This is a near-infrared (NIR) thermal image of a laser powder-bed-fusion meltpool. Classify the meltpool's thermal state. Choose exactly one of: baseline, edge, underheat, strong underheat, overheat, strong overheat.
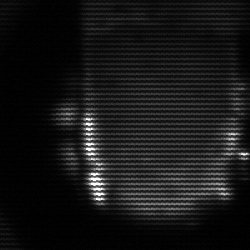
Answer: baseline